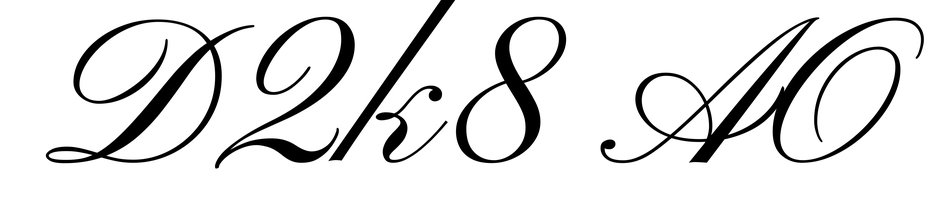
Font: PinyonScript-Regular